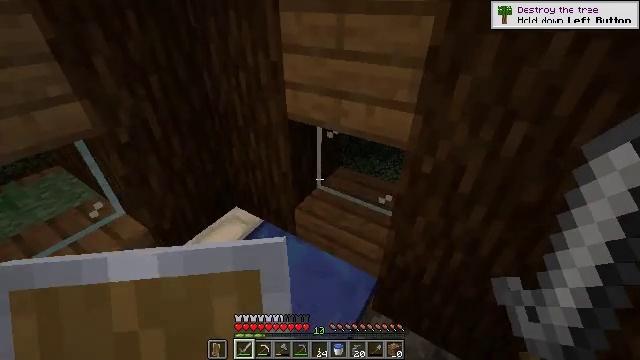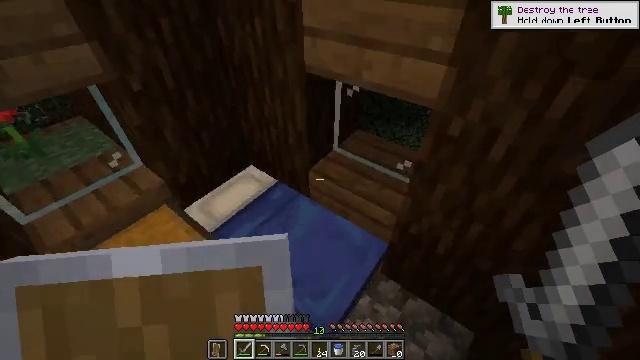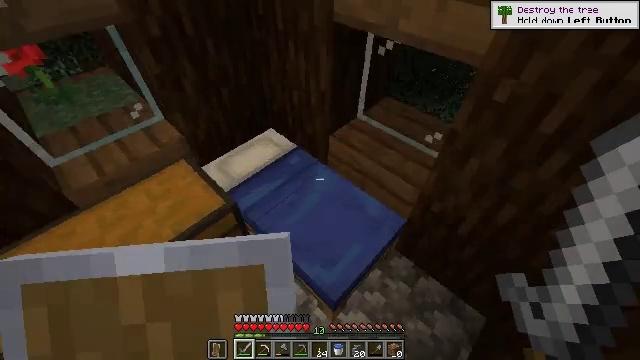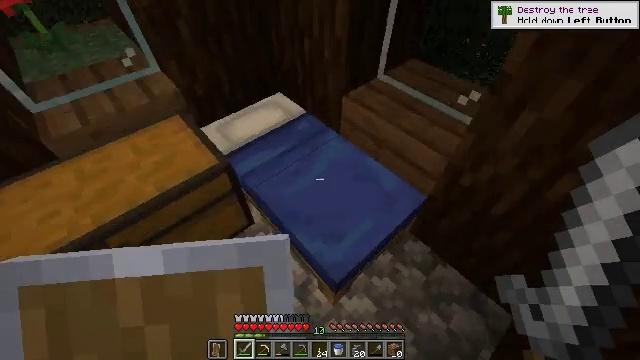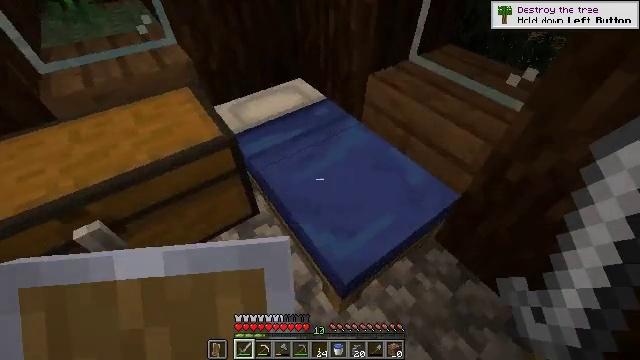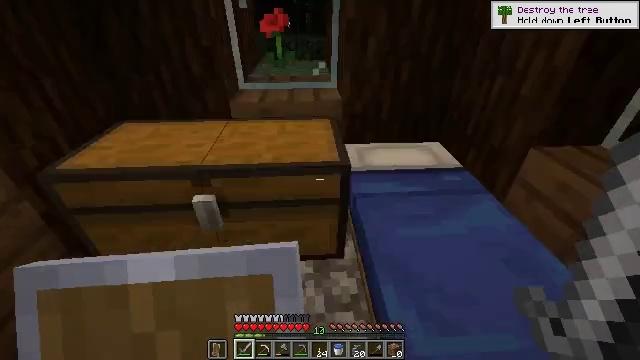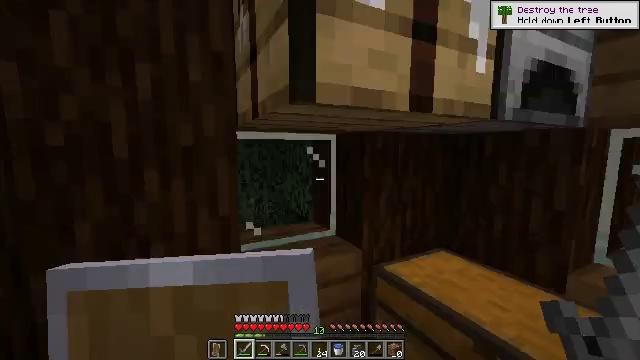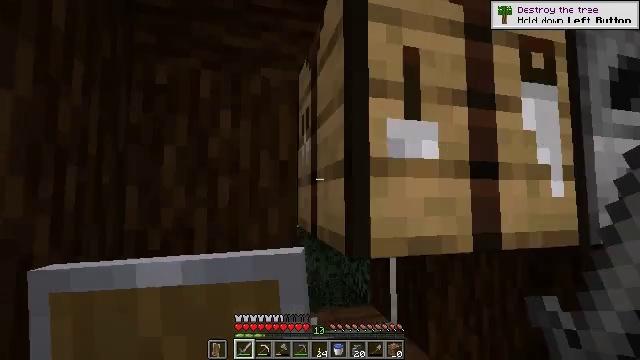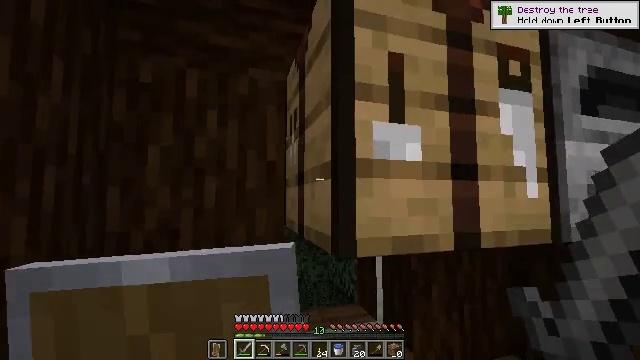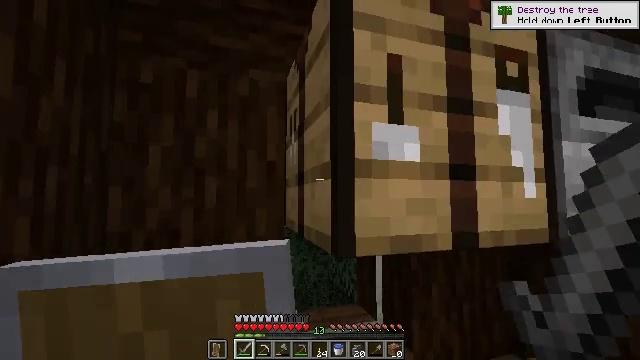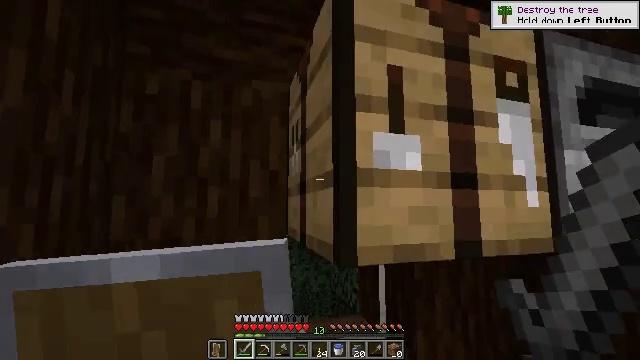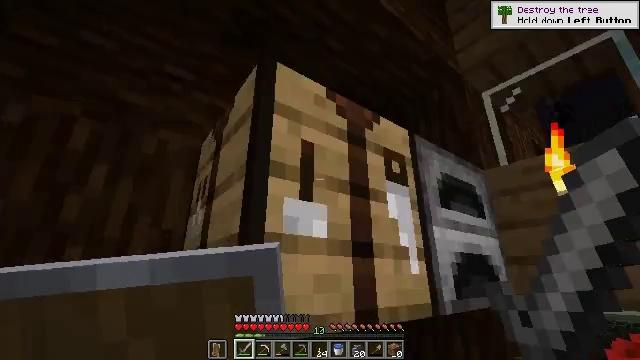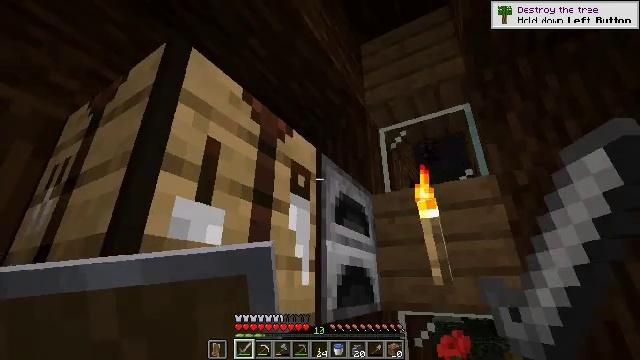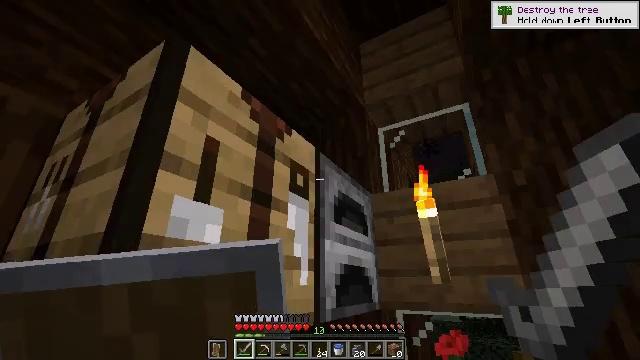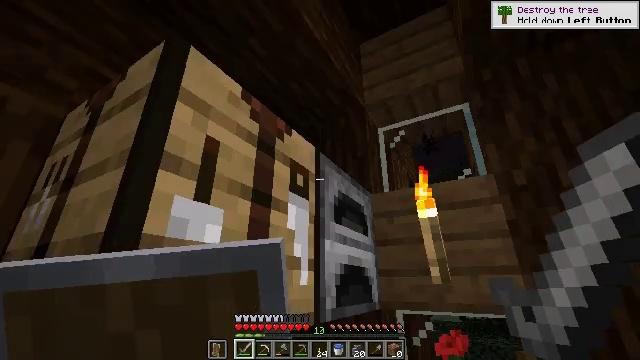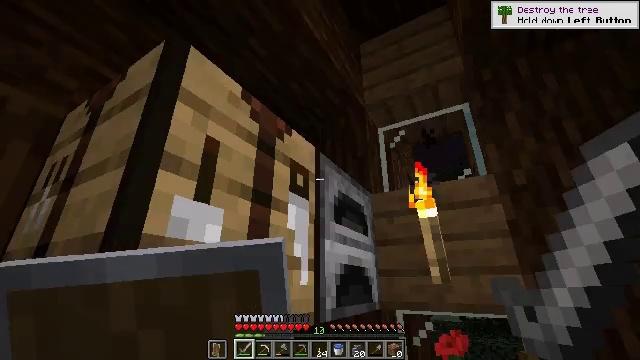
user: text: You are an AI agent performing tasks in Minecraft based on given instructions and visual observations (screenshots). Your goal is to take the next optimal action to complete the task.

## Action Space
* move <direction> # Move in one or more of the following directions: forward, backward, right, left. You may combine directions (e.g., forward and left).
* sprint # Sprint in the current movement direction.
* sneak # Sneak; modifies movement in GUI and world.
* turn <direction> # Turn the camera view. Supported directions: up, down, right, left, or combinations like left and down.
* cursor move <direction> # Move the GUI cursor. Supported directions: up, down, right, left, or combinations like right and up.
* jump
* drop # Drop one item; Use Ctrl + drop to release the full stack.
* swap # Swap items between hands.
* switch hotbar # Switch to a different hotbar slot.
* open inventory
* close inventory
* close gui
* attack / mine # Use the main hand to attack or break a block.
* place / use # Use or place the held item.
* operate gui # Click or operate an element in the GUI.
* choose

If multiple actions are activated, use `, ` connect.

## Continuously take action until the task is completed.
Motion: motion action
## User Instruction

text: Turn regular stone into smooth stone by smelting in the furnace.
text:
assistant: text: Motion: turn left and down
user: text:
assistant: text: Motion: turn left and down
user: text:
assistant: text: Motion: turn left and down
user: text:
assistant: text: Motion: turn left and up
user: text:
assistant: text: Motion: turn left and up
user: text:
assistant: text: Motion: turn left and up
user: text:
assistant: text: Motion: turn left and up
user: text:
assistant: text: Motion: turn right
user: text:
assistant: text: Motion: no_op
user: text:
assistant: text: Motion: turn up
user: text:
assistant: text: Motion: turn right and up
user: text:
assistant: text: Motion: turn right and up
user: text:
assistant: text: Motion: no_op
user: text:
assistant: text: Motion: no_op
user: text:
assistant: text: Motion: no_op
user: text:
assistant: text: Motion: no_op
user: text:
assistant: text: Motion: turn right and down
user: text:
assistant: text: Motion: turn right and down, use / place
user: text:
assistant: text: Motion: use / place
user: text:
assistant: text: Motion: use / place
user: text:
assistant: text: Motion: no_op
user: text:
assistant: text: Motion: no_op
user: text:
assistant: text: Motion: open gui
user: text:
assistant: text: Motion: no_op
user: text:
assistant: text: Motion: no_op
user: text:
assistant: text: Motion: cursor move right
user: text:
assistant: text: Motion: cursor move right and up
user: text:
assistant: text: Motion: sneak, cursor move right and up
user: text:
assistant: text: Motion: sneak
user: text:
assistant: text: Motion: sneak